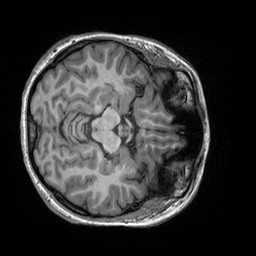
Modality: T1w
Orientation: axial
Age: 23
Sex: female
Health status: healthy
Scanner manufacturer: siemens
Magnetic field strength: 3 T
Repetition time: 2.3 s
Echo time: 0.00303 s